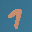
Label: 7